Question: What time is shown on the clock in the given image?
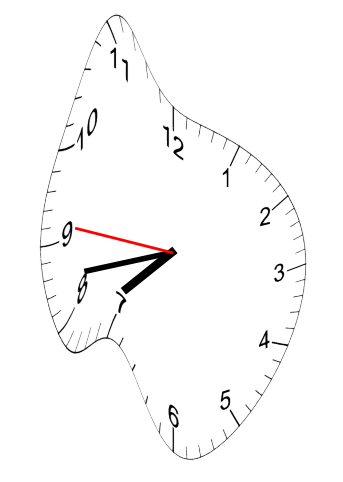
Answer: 07:42:46